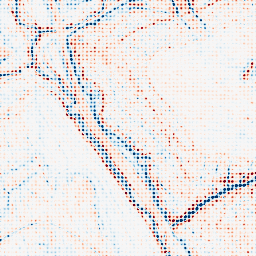
Category: multiscale
Decomposition family: dog_multiscale
Decomposition parameters: sigma_ratio: 1.6
n_scales: 3
base_sigma: 0.5
Upsampling method: sinc_hamming
Upsampling parameters: scale: 8
kernel_size: 4
Upsampling scale: 8